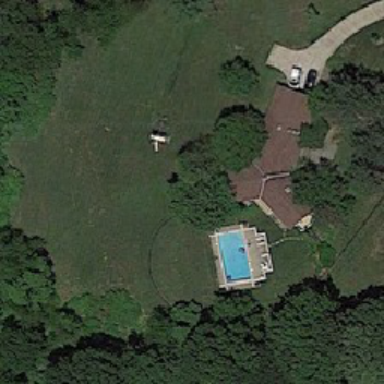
There is a swimming pool in the red house and there is a black and white car in the other .